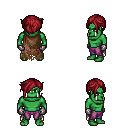
a pixel art fantasy rpg character, male body template, orc, green skin, brown tattered cape, magenta pants, brunette pixie cut hairstyle, metal gloves, four views (front, back, left, right), 2x2 character sprite sheet, small pixel art, hard edges, no anti-aliasing